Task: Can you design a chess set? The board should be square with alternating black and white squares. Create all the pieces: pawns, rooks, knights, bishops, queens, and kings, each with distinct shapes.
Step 4769:
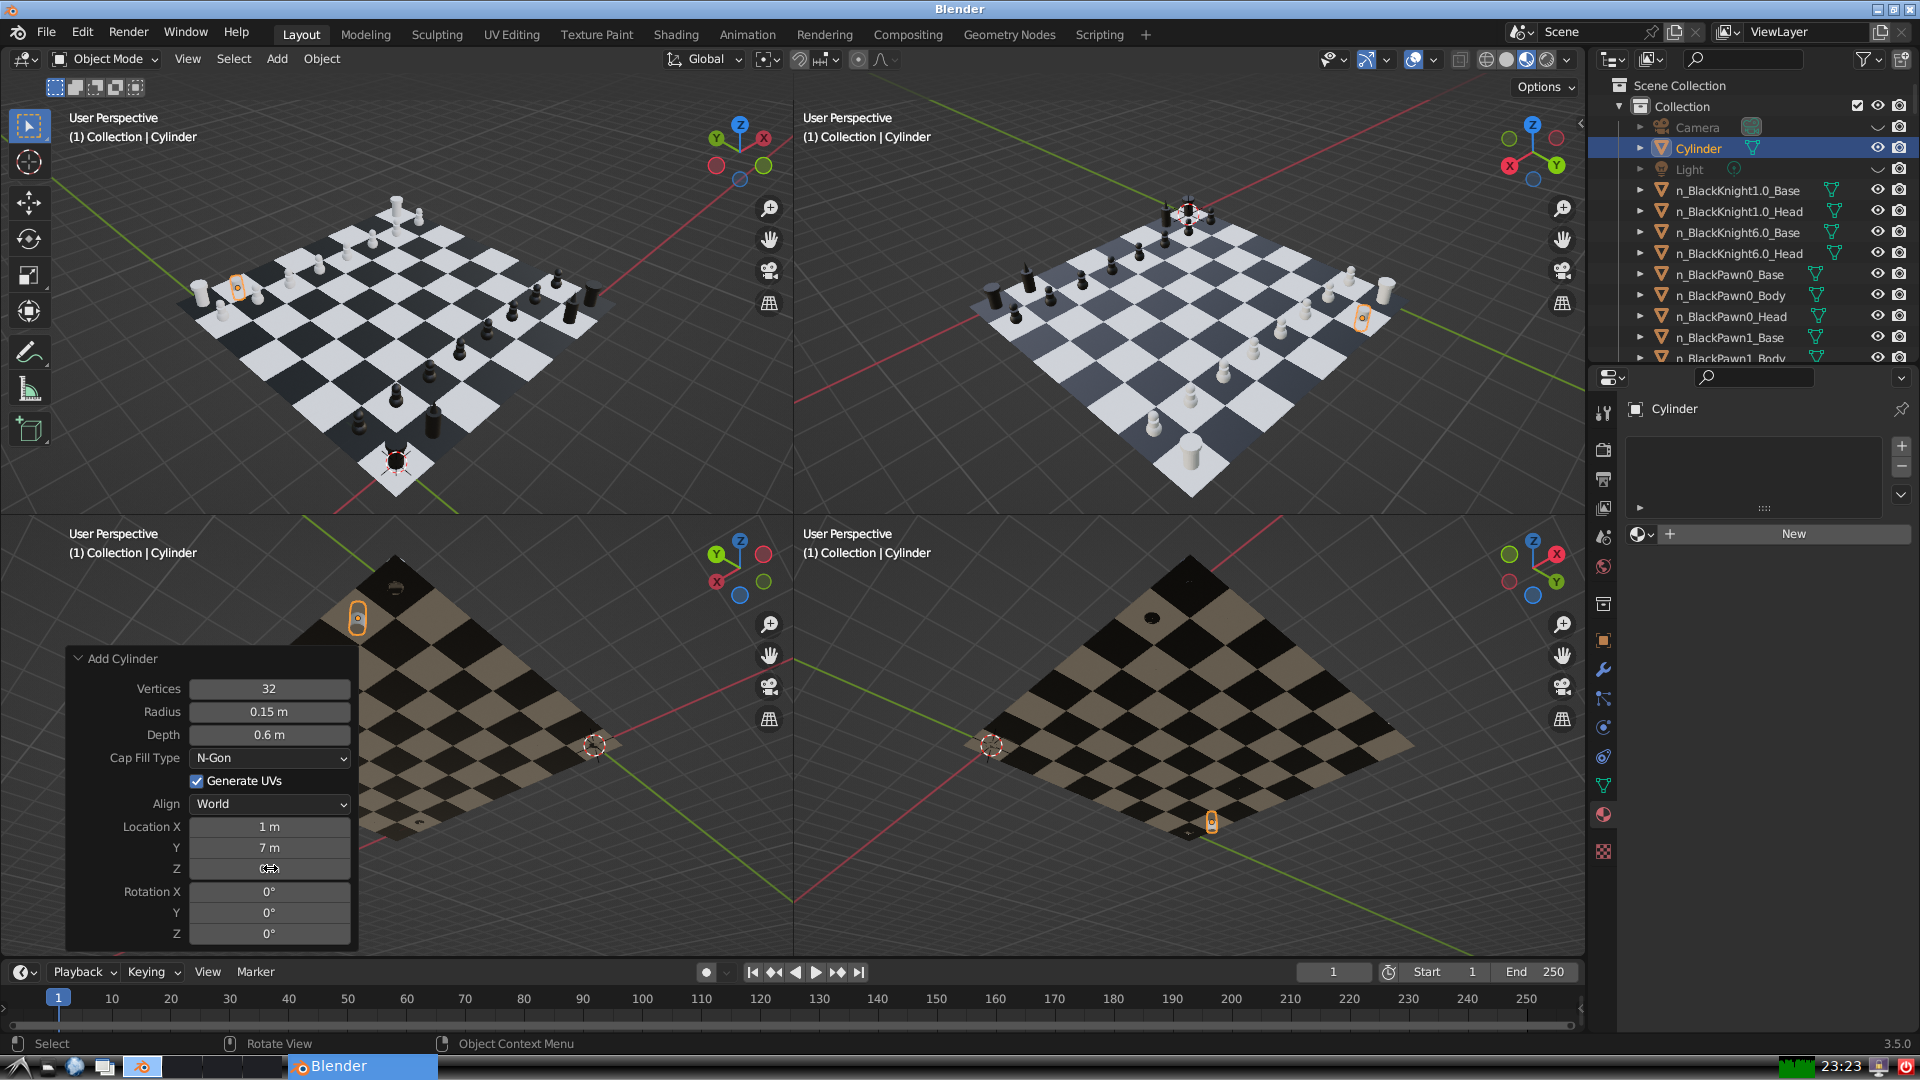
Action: click: no